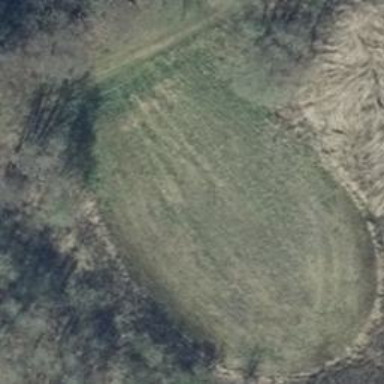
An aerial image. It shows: Wet meadow within wetland area used as meadow.